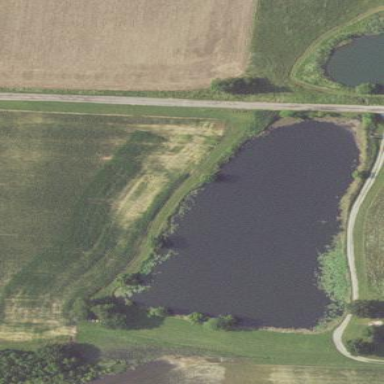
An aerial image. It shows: Pond with natural water.